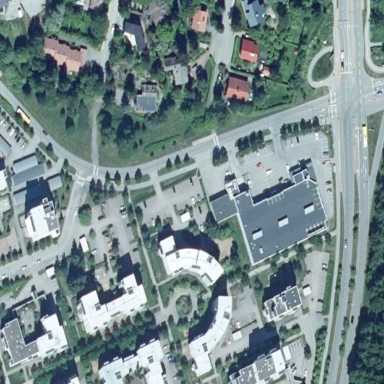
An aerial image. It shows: Retail area.